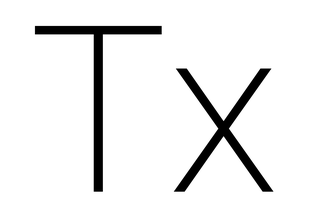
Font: Roboto_ExtraLight